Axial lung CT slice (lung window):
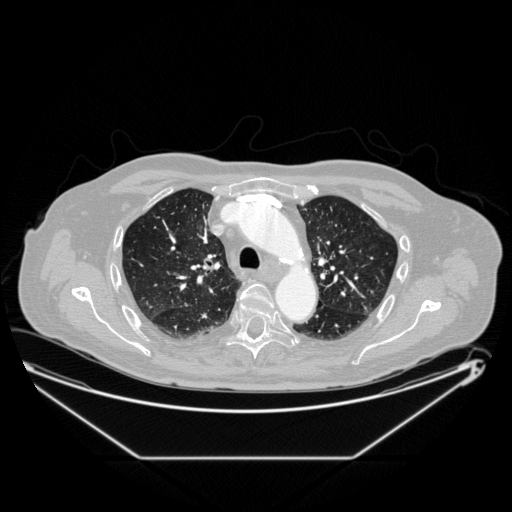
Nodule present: no